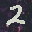
Label: 2